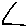
Label: triangle